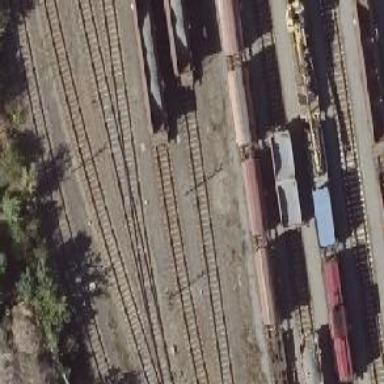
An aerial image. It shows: Railway yard.